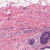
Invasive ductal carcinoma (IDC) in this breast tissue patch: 0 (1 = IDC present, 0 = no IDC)